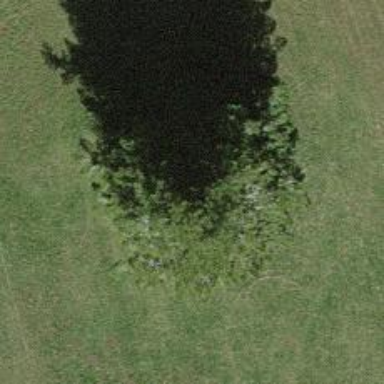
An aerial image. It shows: Evergreen needleleaved tree typically found in agricultural areas.